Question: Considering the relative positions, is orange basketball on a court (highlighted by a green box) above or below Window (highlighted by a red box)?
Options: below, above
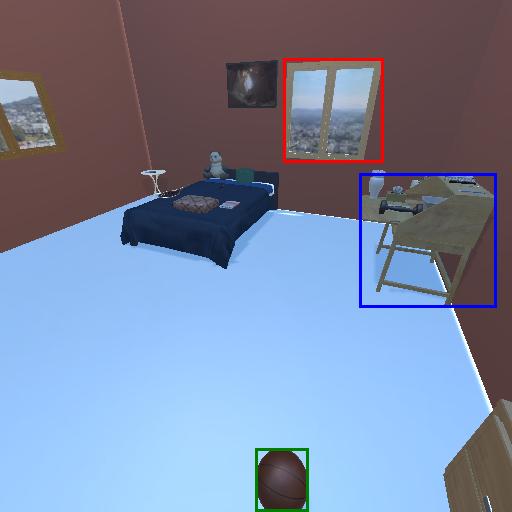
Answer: below